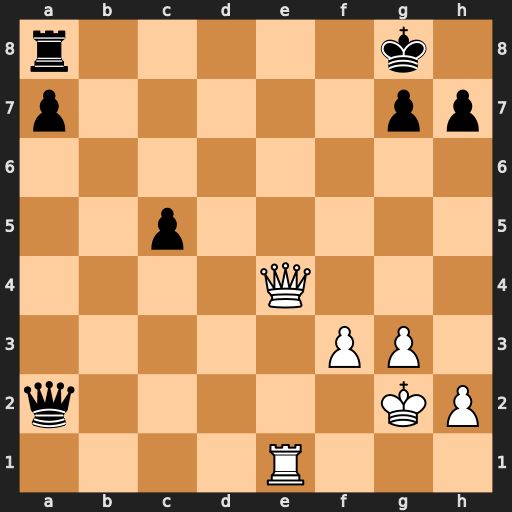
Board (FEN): r5k1/p5pp/8/2p5/4Q3/5PP1/q5KP/4R3
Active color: w
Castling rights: -
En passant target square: -
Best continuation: Re2 Qxe2+ Qxe2